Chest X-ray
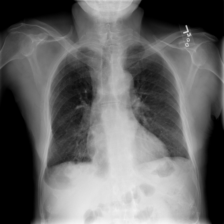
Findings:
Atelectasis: negative
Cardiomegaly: negative
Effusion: negative
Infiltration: negative
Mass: negative
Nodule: negative
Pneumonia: negative
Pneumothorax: negative
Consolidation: negative
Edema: negative
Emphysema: negative
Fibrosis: negative
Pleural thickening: negative
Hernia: negative